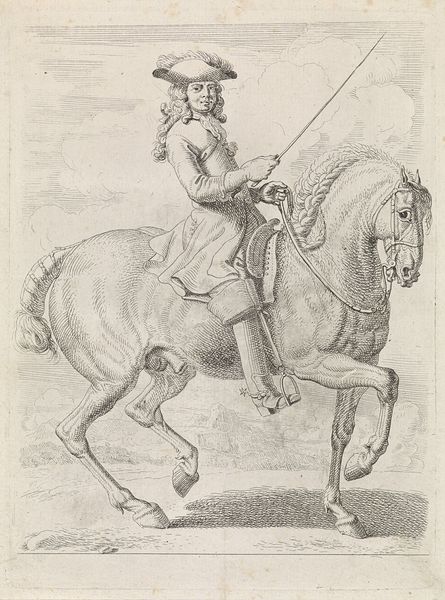
Titel: Ruiter in rust
Künstler: Dirk Maas
Standort: Amsterdam
Institution: Rijksmuseum
Schlagwörter: mann, hut, zeichnung, federn, porträt, pose, locken, pferd, reiter, mähne, perücke, grafik, könig, druck, stich, degen, adliger, perück, trabendes pferd